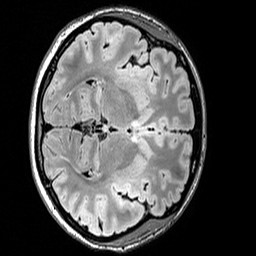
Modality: FLAIR
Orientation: axial
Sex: female
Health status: ill
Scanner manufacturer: siemens
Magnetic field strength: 3 T
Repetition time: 5 s
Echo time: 0.388 s